Question: What is the fastest way to get one of the y value from graph which occurs most frequently? I have only the local highest and lowest values. I need only one (random) y value.
For example if I have graph like this:

The most frequent y values can be 0 or 1 (as I said, I need only one).
Thank you.
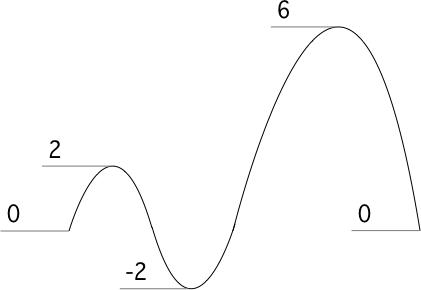
Answer: Consider a horizontal sweep line that moves from bottom to top. Initially, it meets the graph 0 times. If it crosses a minimum, it starts meeting the curve twice more than before. If it crosses a maximum, it starts meeting the curve twice less. If meets an endpoint, it starts meeting the curve one time more or one time less depending on the type of point next to it.
Actually, minima and maxima are alternating, so that you can tell the increments by just looking at the parity of the local extrema.
So you can find the solution by sorting the extrema values together with an increment.
'''
Extrema/increments
0 2 -2 6 0
+1 -2 +2 -2 +1
Sorted extrema/increments
-2 0 0 2 6
+2 +1 +1 -2 -2
Number of intersections (prefix sum of the increments)
0 2 3 4 2 0
'''